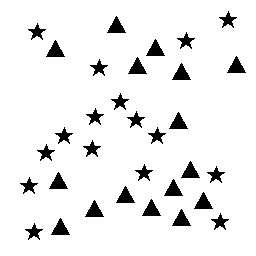
Squares: 0
Triangles: 16
Stars: 16
Total shapes: 32